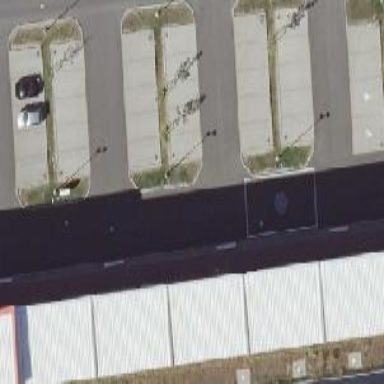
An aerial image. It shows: Asphalt road designated for service vehicles.